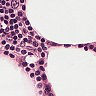
Metastatic tissue present: no